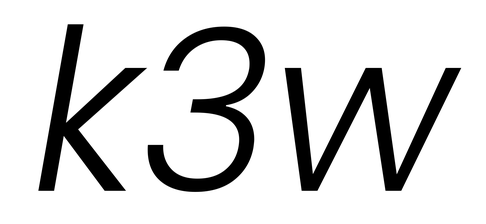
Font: Poppins-LightItalic